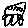
Label: car